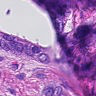
Metastatic tissue present: yes